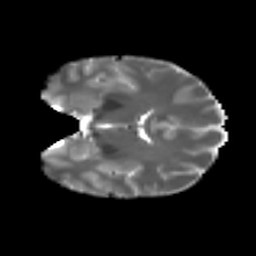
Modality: T2w
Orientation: coronal
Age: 22
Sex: female
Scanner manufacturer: ge
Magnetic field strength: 3 T
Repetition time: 7.8 s
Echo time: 0.0606 s